Question: I'm trying to replicate the suggestion seen on: <URL> when you start typing certain words in the search box.
For my HTML I have:
'''
<form ng-controller="SearchCtrl">
<input name="q" ng-model="query" ng-keypress="querySuggest()" type="text">
<div class="search__enhance">
<span class="search__offset" ng-bind="suggestion.query"></span>
<span class="search__suggestion" ng-bind="suggestion.text"></span>
</div>
</form>
'''
And then in my controller I have:
'''
myApp.controller('SearchCtrl', function($rootScope, $scope, $state, $location) {
$scope.querySuggest = function () {
var haystack = ["ActionScript", "AppleScript", "Asp", "BASIC", "C", "C++", "Clojure", "COBOL", "ColdFusion", "Erlang", "Fortran", "Groovy", "Haskell", "Java", "JavaScript", "Lisp", "Perl", "PHP", "Python", "Ruby", "Scala", "Small Talk", "Scheme"];
$scope.suggestion.query = '';
$scope.suggestion.text = '';
}
});
'''
So the next bit is to show the results inside the input (splitting what the user has typed and what the suggestion is).

What I'm confused with is how to do the following:
1. Show the search suggestion (minus the entered query in the search__suggestion span element.
2. Show the query in the search__offset span element (from what I can tell they don't show the value in the input itself...)
3. Match the entered query with the haystack array.
Any ideas for these three?
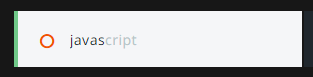
Answer: Put a separate element "behind" the actual input. Use that element to show suggestiong which you'll fetch using the onchange listener on the input element. That takes care of #1 and #2.
For #3, you can do a simple matching against the haystack.
---
Here's a fully working example, use the right arrow to confirm the suggestion:
'''
angular.module('myApp', [])
.controller('SearchCtrl', function($rootScope, $scope, $location) {
$scope.suggestion = {};
var haystack = ["ActionScript", "AppleScript", "Asp", "BASIC", "C", "C++", "Clojure", "COBOL", "ColdFusion", "Erlang", "Fortran", "Groovy", "Haskell", "Java", "JavaScript", "Lisp", "Perl", "PHP", "Python", "Ruby", "Scala", "Small Talk", "Scheme"];
$scope.querySuggest = function($event) {
if ($event.keyCode == 39) { // confirm suggestion with right arrow
$scope.query = $scope.suggestion.text;
return;
}
$scope.suggestion.text = '';
for (var i = 0; i < haystack.length; i++) {
if ($scope.query && haystack[i].indexOf($scope.query) === 0) {
$scope.suggestion.text = haystack[i];
console.log(haystack[i]);
break;
}
}
}
});
'''
'''
form {
position: relative;
}
.search__suggestion {
font: normal normal normal 14px/normal Arial;
position: absolute;
left: 2px;
top: 3px;
color: #aaa;
z-index: -1;
}
input {
font: normal normal normal 14px/normal Arial;
background: transparent;
}
'''
'''
<script src="https://ajax.googleapis.com/ajax/libs/angularjs/1.2.23/angular.min.js"></script>
<form ng-app="myApp" ng-controller="SearchCtrl" autocomplete="off">
<input name="q" ng-model="query" ng-keyup="querySuggest($event)" type="text">
<div class="search__enhance">
<span class="search__suggestion" ng-bind="suggestion.text"></span>
</div>
</form>
'''